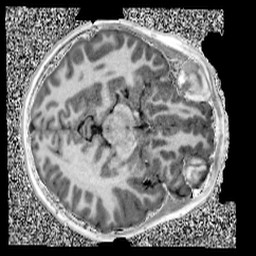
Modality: UNIT1
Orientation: axial
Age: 12
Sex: female
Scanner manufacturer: siemens
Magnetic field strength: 3 T
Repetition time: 4 s
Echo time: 0.00299 s